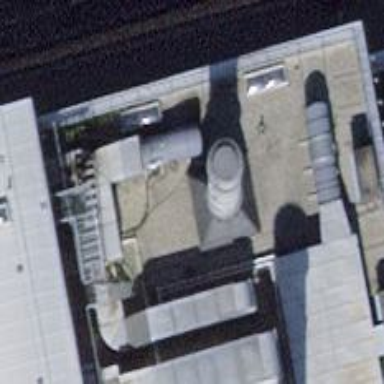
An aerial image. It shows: Chimney that is man-made.